Field crop: maize
Growth stage: 2
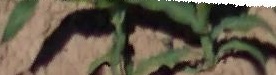
Species: maize